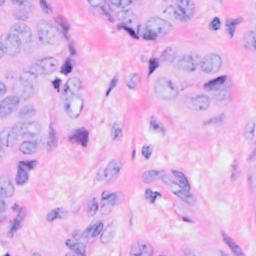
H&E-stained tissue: Breast